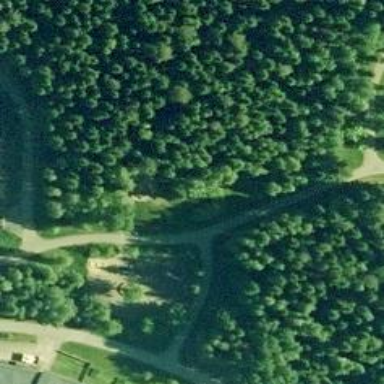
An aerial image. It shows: Springy playground.